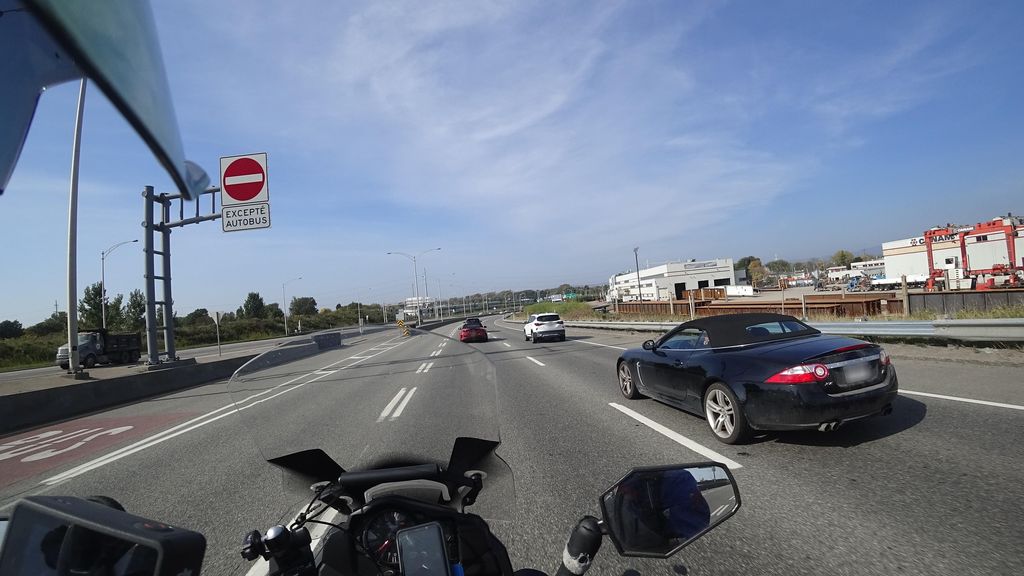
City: quebec_city